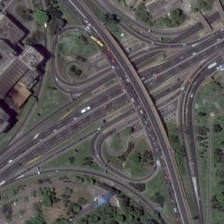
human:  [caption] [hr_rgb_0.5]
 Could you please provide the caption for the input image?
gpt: a diamand shaped viaduct is next to some old buildings .

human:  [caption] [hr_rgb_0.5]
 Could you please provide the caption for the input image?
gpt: it is a curved bustling highway viaduct spanning a road with several houses located at the coners .

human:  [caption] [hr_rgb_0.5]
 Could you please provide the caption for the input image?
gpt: here is a viaduct with two loops near some buildings trees and lawns .

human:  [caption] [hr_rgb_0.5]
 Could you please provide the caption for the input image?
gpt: here is a viaduct with two loops near some buildings trees and lawns .

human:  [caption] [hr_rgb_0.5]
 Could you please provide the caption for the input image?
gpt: several buildings and many green plants are near a viaduct .